Question: I'm trying to extract in Google Sheets the duplicated fruits of the table depending on the date (I want to keep the newest). So I use a VLookUp but I only can extract one column. I've tried putting '{}' with column numbers between '{1;2;3;4}' but it doesn't work.
Is there any way to make this with only a formula?
'=ARRAYFORMULA(IFERROR(VLOOKUP(UNIQUE(A1:A6);A1:D6;1);""))'

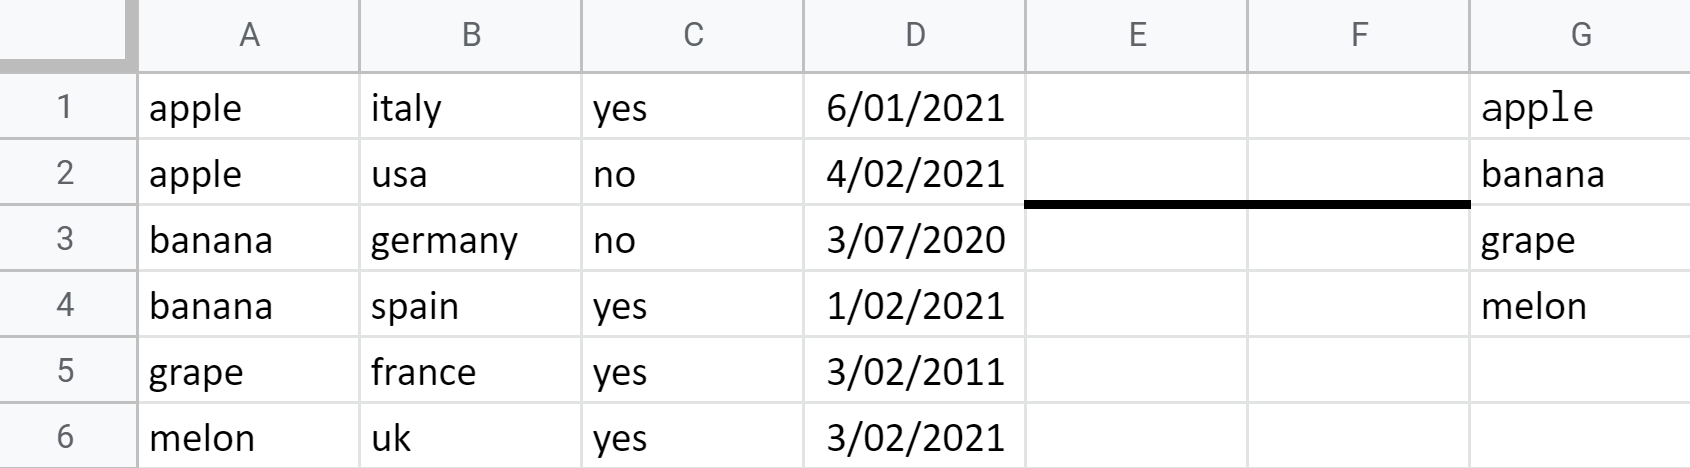
Answer: try:
'''
=SORTN(SORT(A:D; 4; 1); 9^9; 2; 1; 0)
'''